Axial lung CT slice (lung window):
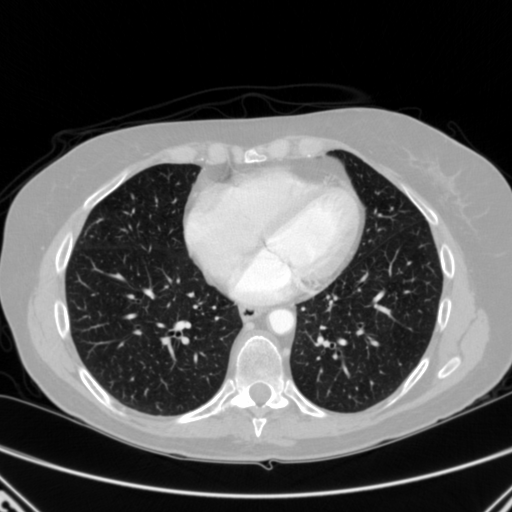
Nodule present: no